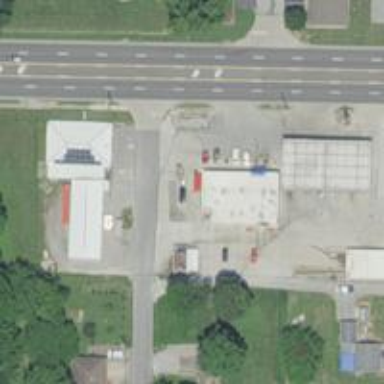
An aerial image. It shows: Convenience shop.